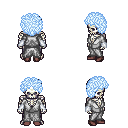
a pixel art fantasy rpg character, male body template, skeleton, white robe, metal pants, white cyan curly afro hairstyle, white cloth bracers, maroon shoes, four views (front, back, left, right), 2x2 character sprite sheet, small pixel art, hard edges, no anti-aliasing